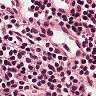
Metastatic tissue present: no